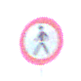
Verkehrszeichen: VerbotFussgaenger
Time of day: Midday
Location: Outdoor (Nature)
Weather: PartlyCloudy
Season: NotSpecified
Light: Natural